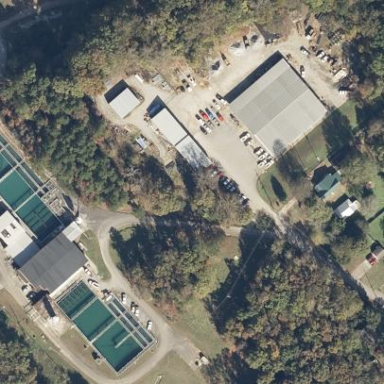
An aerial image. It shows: Man-made water works facility.